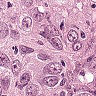
Metastatic tissue present: yes